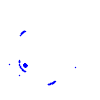
Particle: kaon